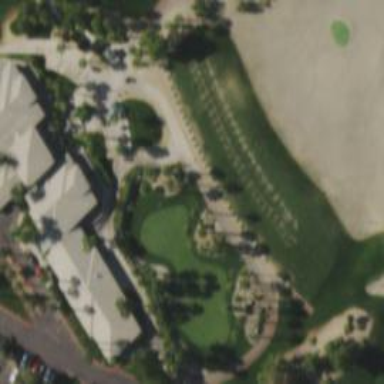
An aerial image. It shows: Golf rough area.